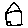
Label: house